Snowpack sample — Snodgrass Mountain, Crested Butte, Colorado (2/4/25, 12:06 PM MST)
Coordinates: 38.923, -106.968
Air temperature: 35 °F
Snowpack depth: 80 cm
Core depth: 70 cm
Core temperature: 32 °F
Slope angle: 14°, slope face: 78°
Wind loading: low
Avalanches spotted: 0
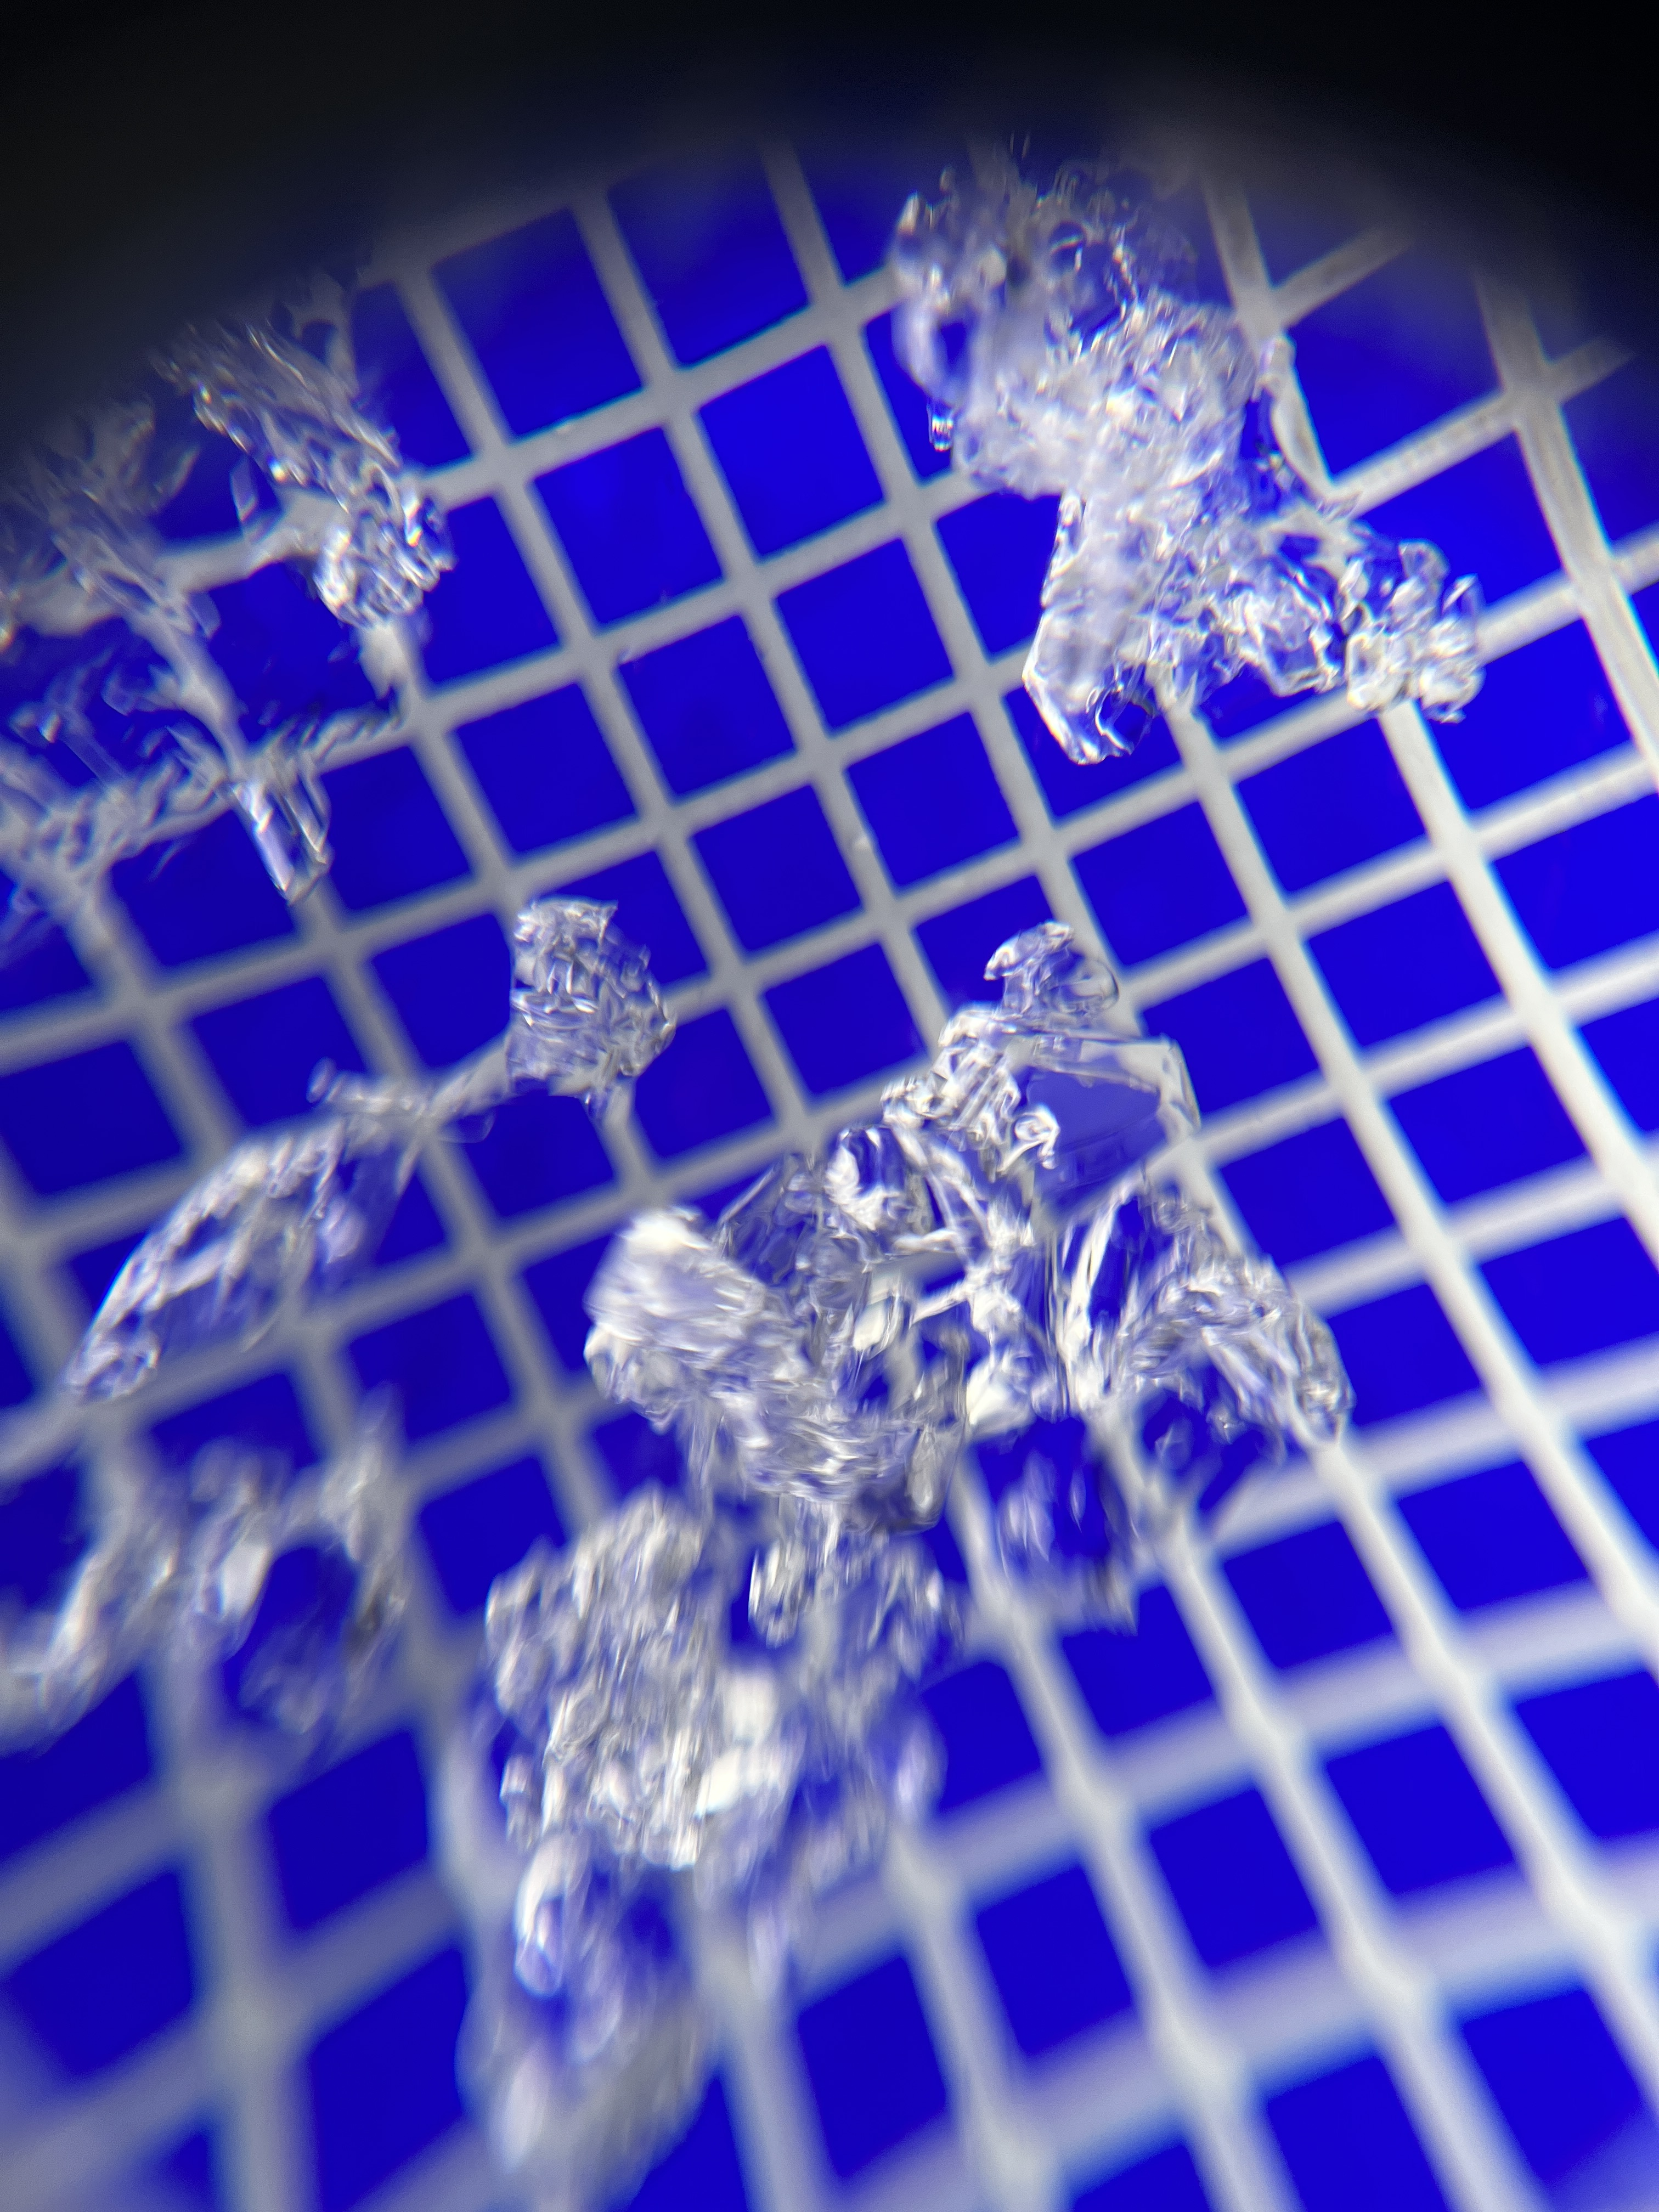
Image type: magnified_profile
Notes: No avalanches nearby, unusually warm weather for the last month reported by residents, Collected 25 yards from treeline